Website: macys
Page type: gifting
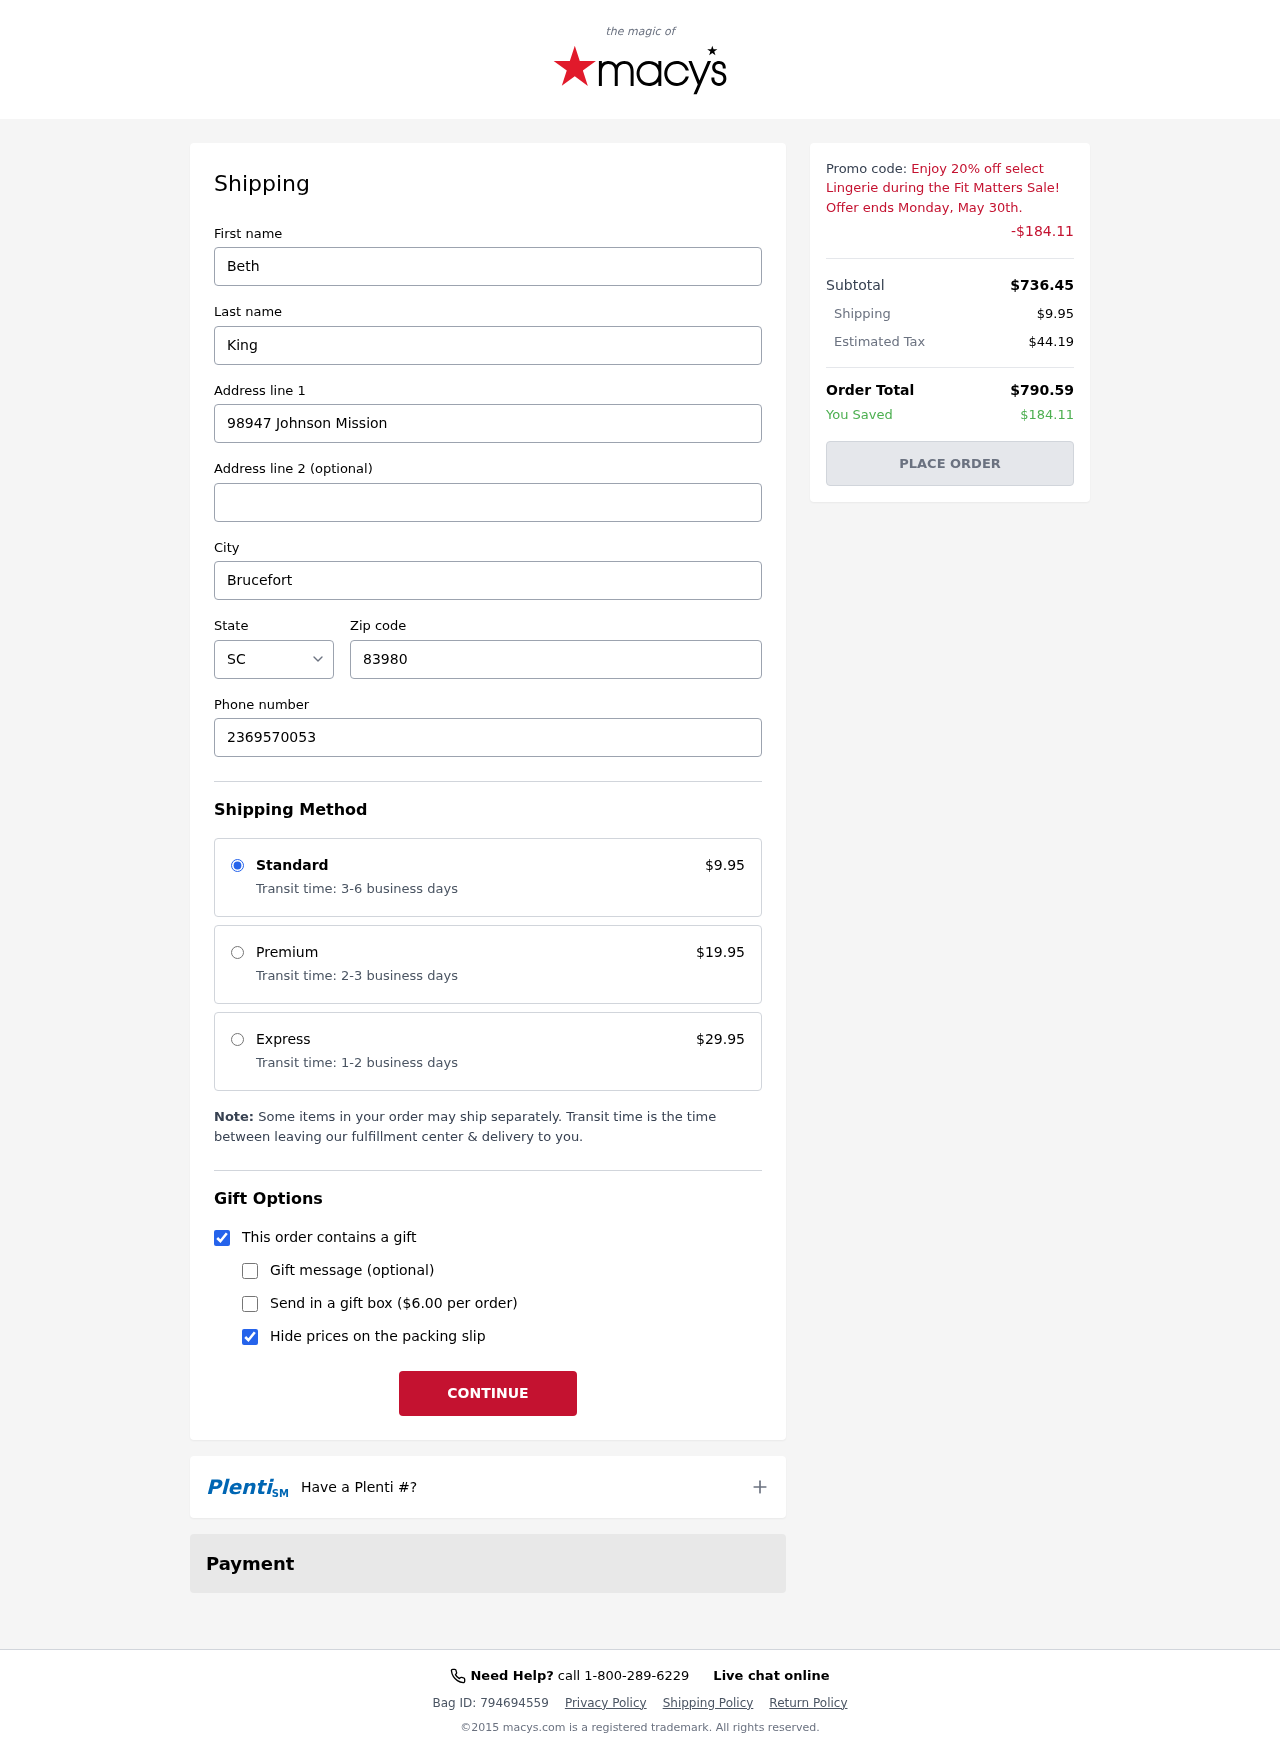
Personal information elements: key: PII_CITY
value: Brucefort
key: PII_FIRSTNAME
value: Beth
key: PII_LASTNAME
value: King
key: PII_PHONE
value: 2369570053
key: PII_POSTCODE
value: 83980
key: PII_STATE_ABBR
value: SC
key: PII_STREET
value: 98947 Johnson Mission
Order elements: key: ORDER_SHIPPING_COST
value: $9.95
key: ORDER_DISCOUNT
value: -$184.11
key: ORDER_SUBTOTAL
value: $736.45
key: ORDER_TAX
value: $44.19
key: ORDER_TOTAL
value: $790.59
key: ORDER_SAVINGS
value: $184.11